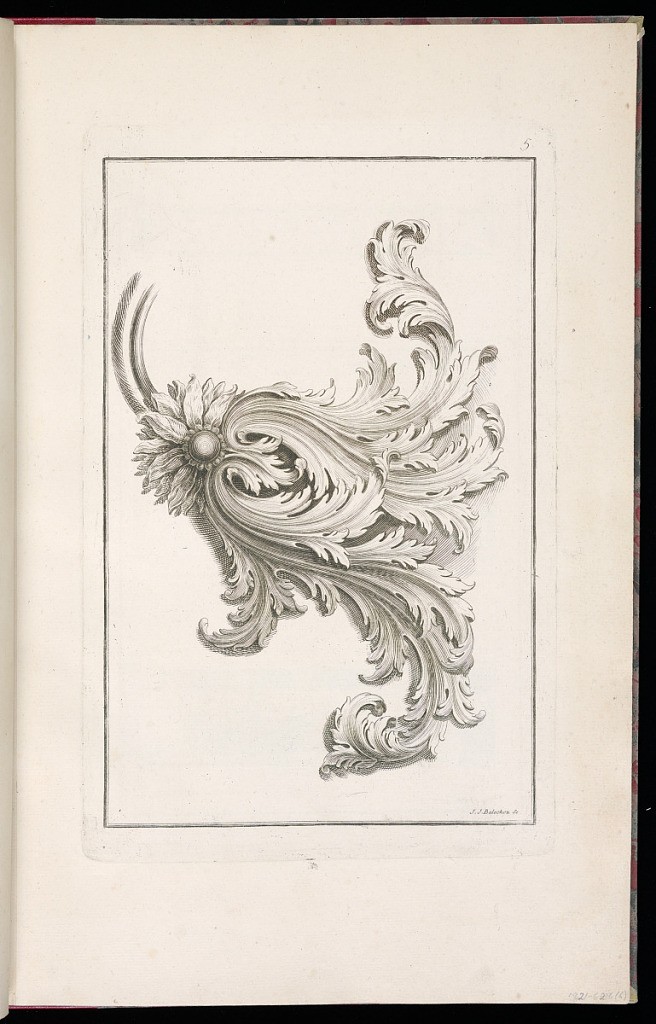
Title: Design for an Acanthus Leaf Molding
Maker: Jean Joseph Balechou, French, 1719 – 1764
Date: late 18th century
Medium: Etching and engraving on laid paper
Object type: Print
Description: A printed sheet from a series of thirty designs for moldings, carved frames, doors, chimneys and liturgical objects. A large design for an acanthus leaf ornament and foliage, emanating from a stemmed daisy rosette. The plate is signed and numbered.